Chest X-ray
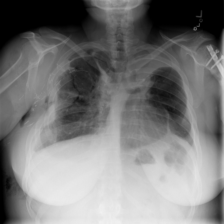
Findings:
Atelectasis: negative
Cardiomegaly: negative
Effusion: negative
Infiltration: negative
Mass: negative
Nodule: negative
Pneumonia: negative
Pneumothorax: negative
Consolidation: negative
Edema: negative
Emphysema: negative
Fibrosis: negative
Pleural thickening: negative
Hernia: negative